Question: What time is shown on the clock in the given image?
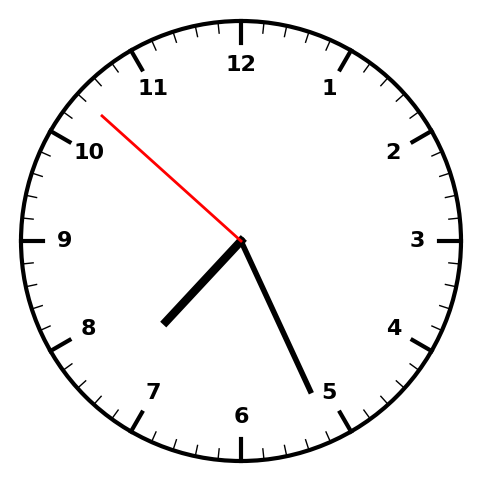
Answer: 07:25:52